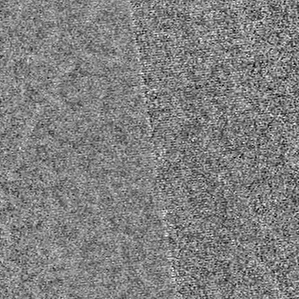
Label: frost